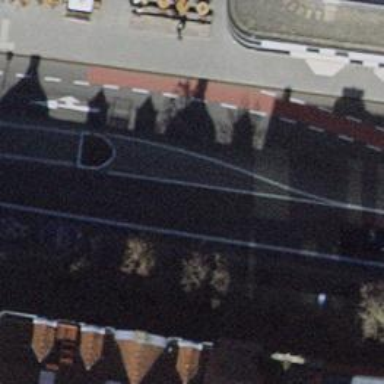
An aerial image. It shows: Residential road with asphalt surface and separate sidewalk. There is cycleway on the left that shares the busway.